This time-frequency spectrogram was computed from a bearing vibration snapshot; brighter regions carry more energy. What is the most likely bearing condition (normal, inner_race, outer_race, ball)?
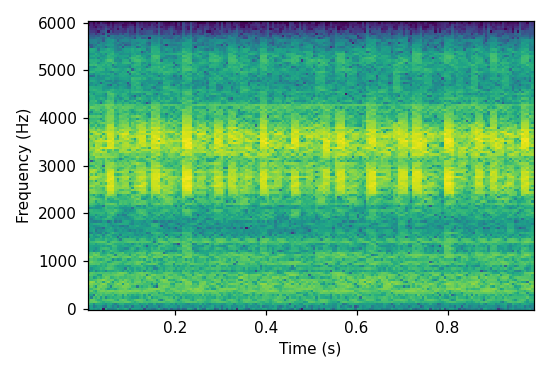
Answer: inner_race